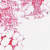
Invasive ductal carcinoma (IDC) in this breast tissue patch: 0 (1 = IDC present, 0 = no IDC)